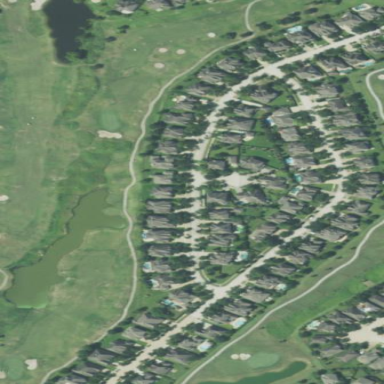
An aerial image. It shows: Single-family residential area.